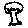
Label: tree